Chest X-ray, AP view. Patient: 39 years old, sex F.
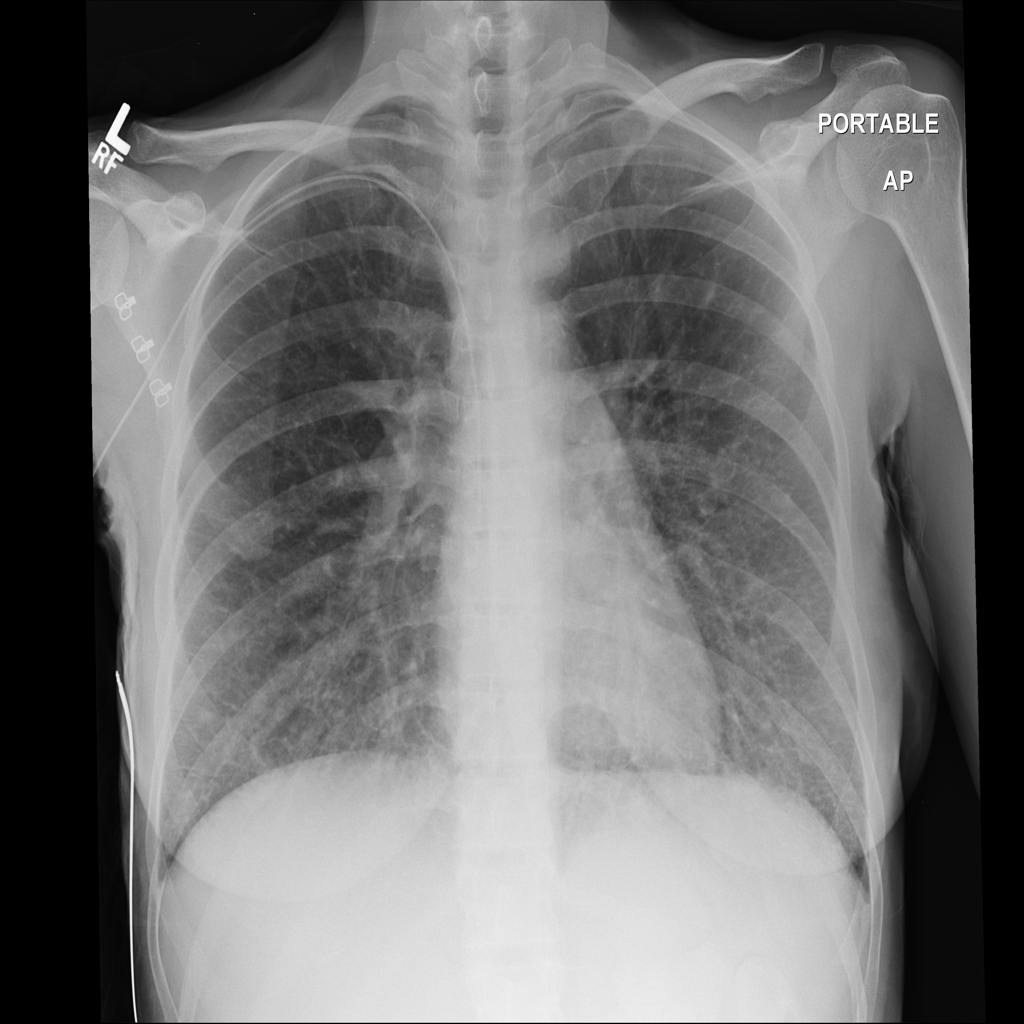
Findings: Pleural_Thickening